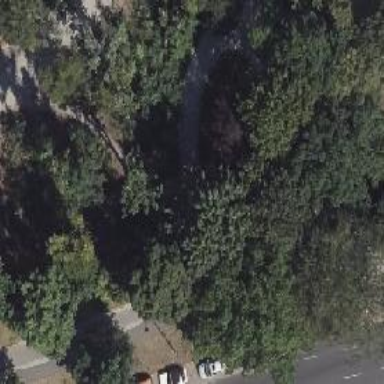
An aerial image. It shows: Broadleaved deciduous tree located in park.